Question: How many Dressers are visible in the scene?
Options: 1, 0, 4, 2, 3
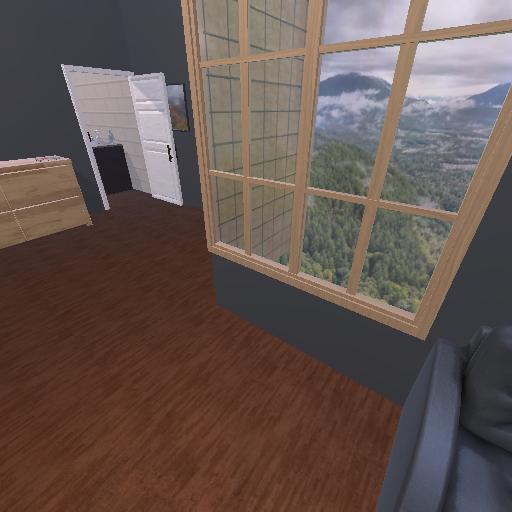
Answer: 1